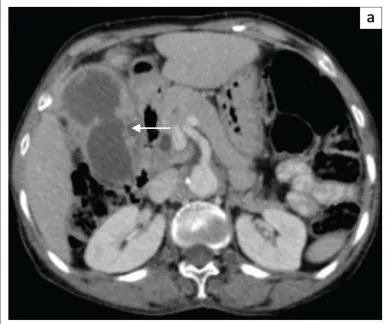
(a) Nodules appear hypodense on contrast-enhanced computed tomography images (arrow).
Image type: radiology (ct)